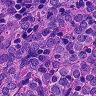
Metastatic tissue present: yes